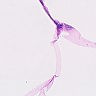
Metastatic tissue present: no